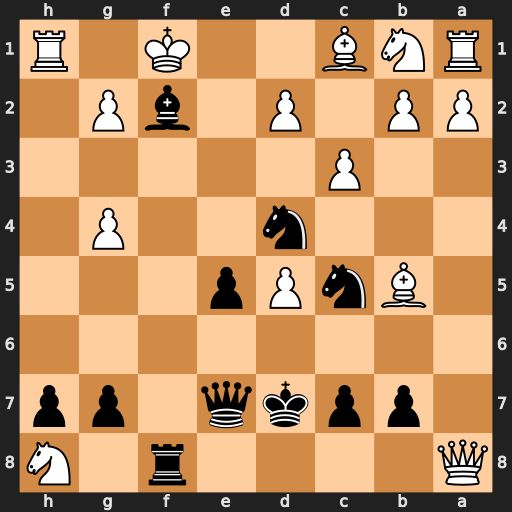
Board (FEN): Q4r1N/1ppkq1pp/8/1BnPp3/3n2P1/2P5/PP1P1bP1/RNB2K1R
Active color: b
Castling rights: -
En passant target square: -
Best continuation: Nxb5 Qxf8 Qxf8